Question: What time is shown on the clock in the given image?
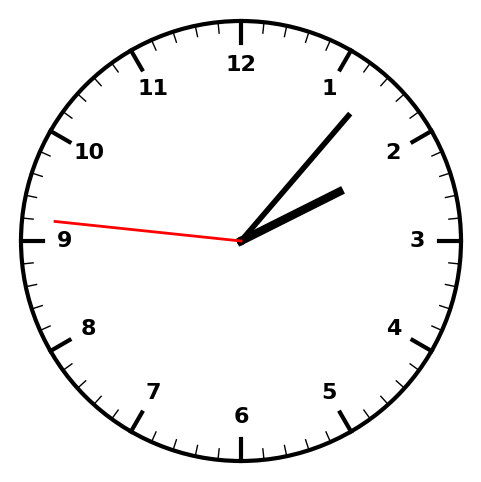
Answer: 02:06:46